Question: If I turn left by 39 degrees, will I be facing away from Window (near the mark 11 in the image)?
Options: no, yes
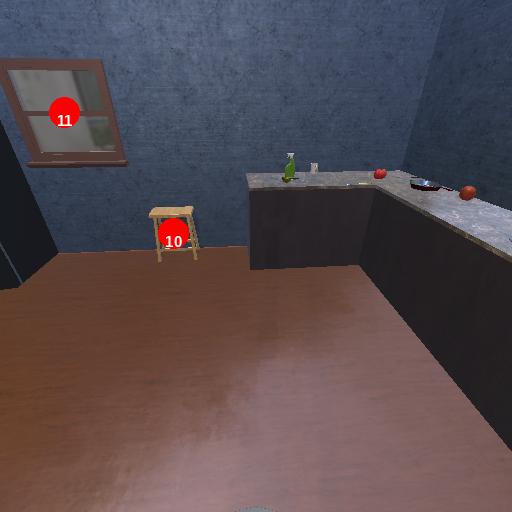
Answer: no